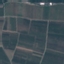
Land use / land cover: PermanentCrop